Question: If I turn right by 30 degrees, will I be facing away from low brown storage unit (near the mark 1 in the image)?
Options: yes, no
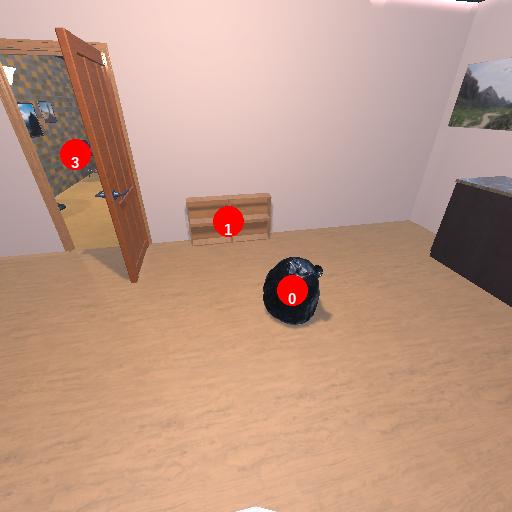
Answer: yes